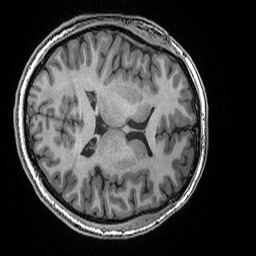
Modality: T1w
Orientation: axial
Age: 29
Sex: male
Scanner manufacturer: ge
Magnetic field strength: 3 T
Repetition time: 0.008184 s
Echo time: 0.003192 s